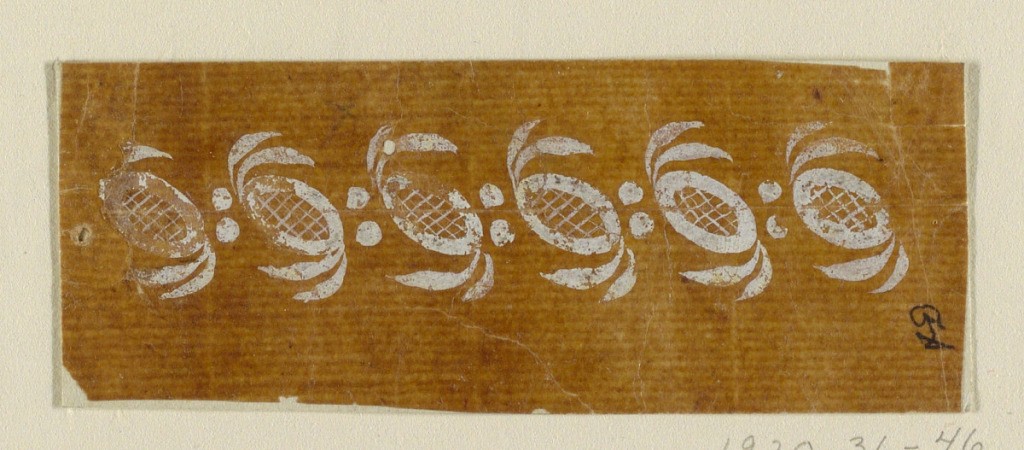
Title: Design for an Embroidered or Woven Border of the "Fabrique de St. Ruf"
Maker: Fabrique de Saint Ruf, Lyon, France
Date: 1800–1825
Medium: Brush and white gouache on glazed tracing paper
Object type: Drawing
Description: A vertical row of obliquely shown lace ovals with pairs of leaves on top and at the bottom separated by two beads. Written in black ink, bottom left: "JD".